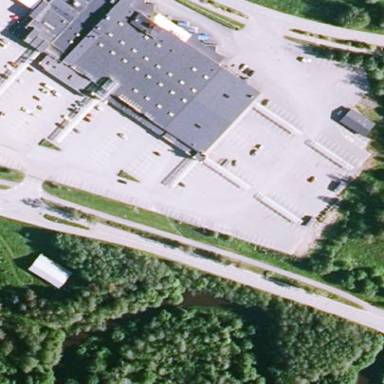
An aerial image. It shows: Supermarket building.